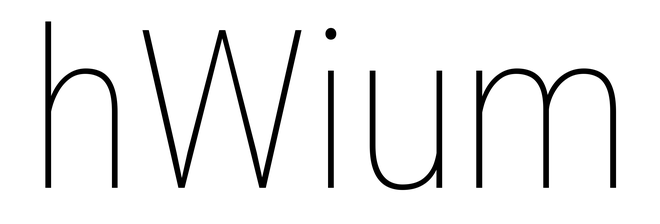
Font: Roboto_Condensed_Thin